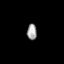
Tissue: prostate
Cell type: Fibroblasts
Senescence score: 0.8522
Nuclear area (px): 151
Mean DAPI intensity: 160.788